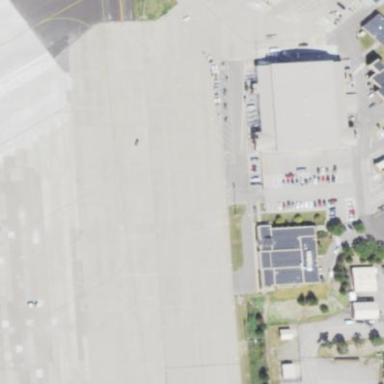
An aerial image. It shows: Apron at the airport.